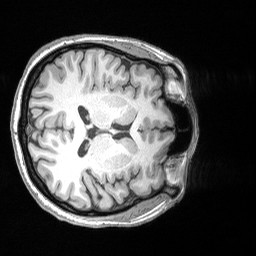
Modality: T1w
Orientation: axial
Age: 38
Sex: female
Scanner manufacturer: siemens
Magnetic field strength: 3 T
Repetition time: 2.53 s
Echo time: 0.00164 s